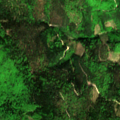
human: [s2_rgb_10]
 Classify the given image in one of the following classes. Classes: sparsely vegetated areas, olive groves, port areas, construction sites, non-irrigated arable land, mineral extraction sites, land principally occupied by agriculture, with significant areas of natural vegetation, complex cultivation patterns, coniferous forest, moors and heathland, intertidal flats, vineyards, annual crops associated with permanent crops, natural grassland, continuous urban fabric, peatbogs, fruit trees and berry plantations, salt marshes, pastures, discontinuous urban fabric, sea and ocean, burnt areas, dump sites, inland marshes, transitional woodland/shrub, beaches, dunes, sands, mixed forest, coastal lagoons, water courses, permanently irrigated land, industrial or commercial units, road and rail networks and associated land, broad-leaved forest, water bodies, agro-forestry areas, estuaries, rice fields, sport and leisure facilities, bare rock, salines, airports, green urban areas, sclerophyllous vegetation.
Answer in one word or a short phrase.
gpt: broad-leaved forest, coniferous forest, mixed forest